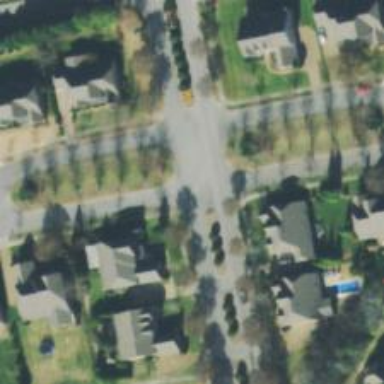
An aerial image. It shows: Residential road.